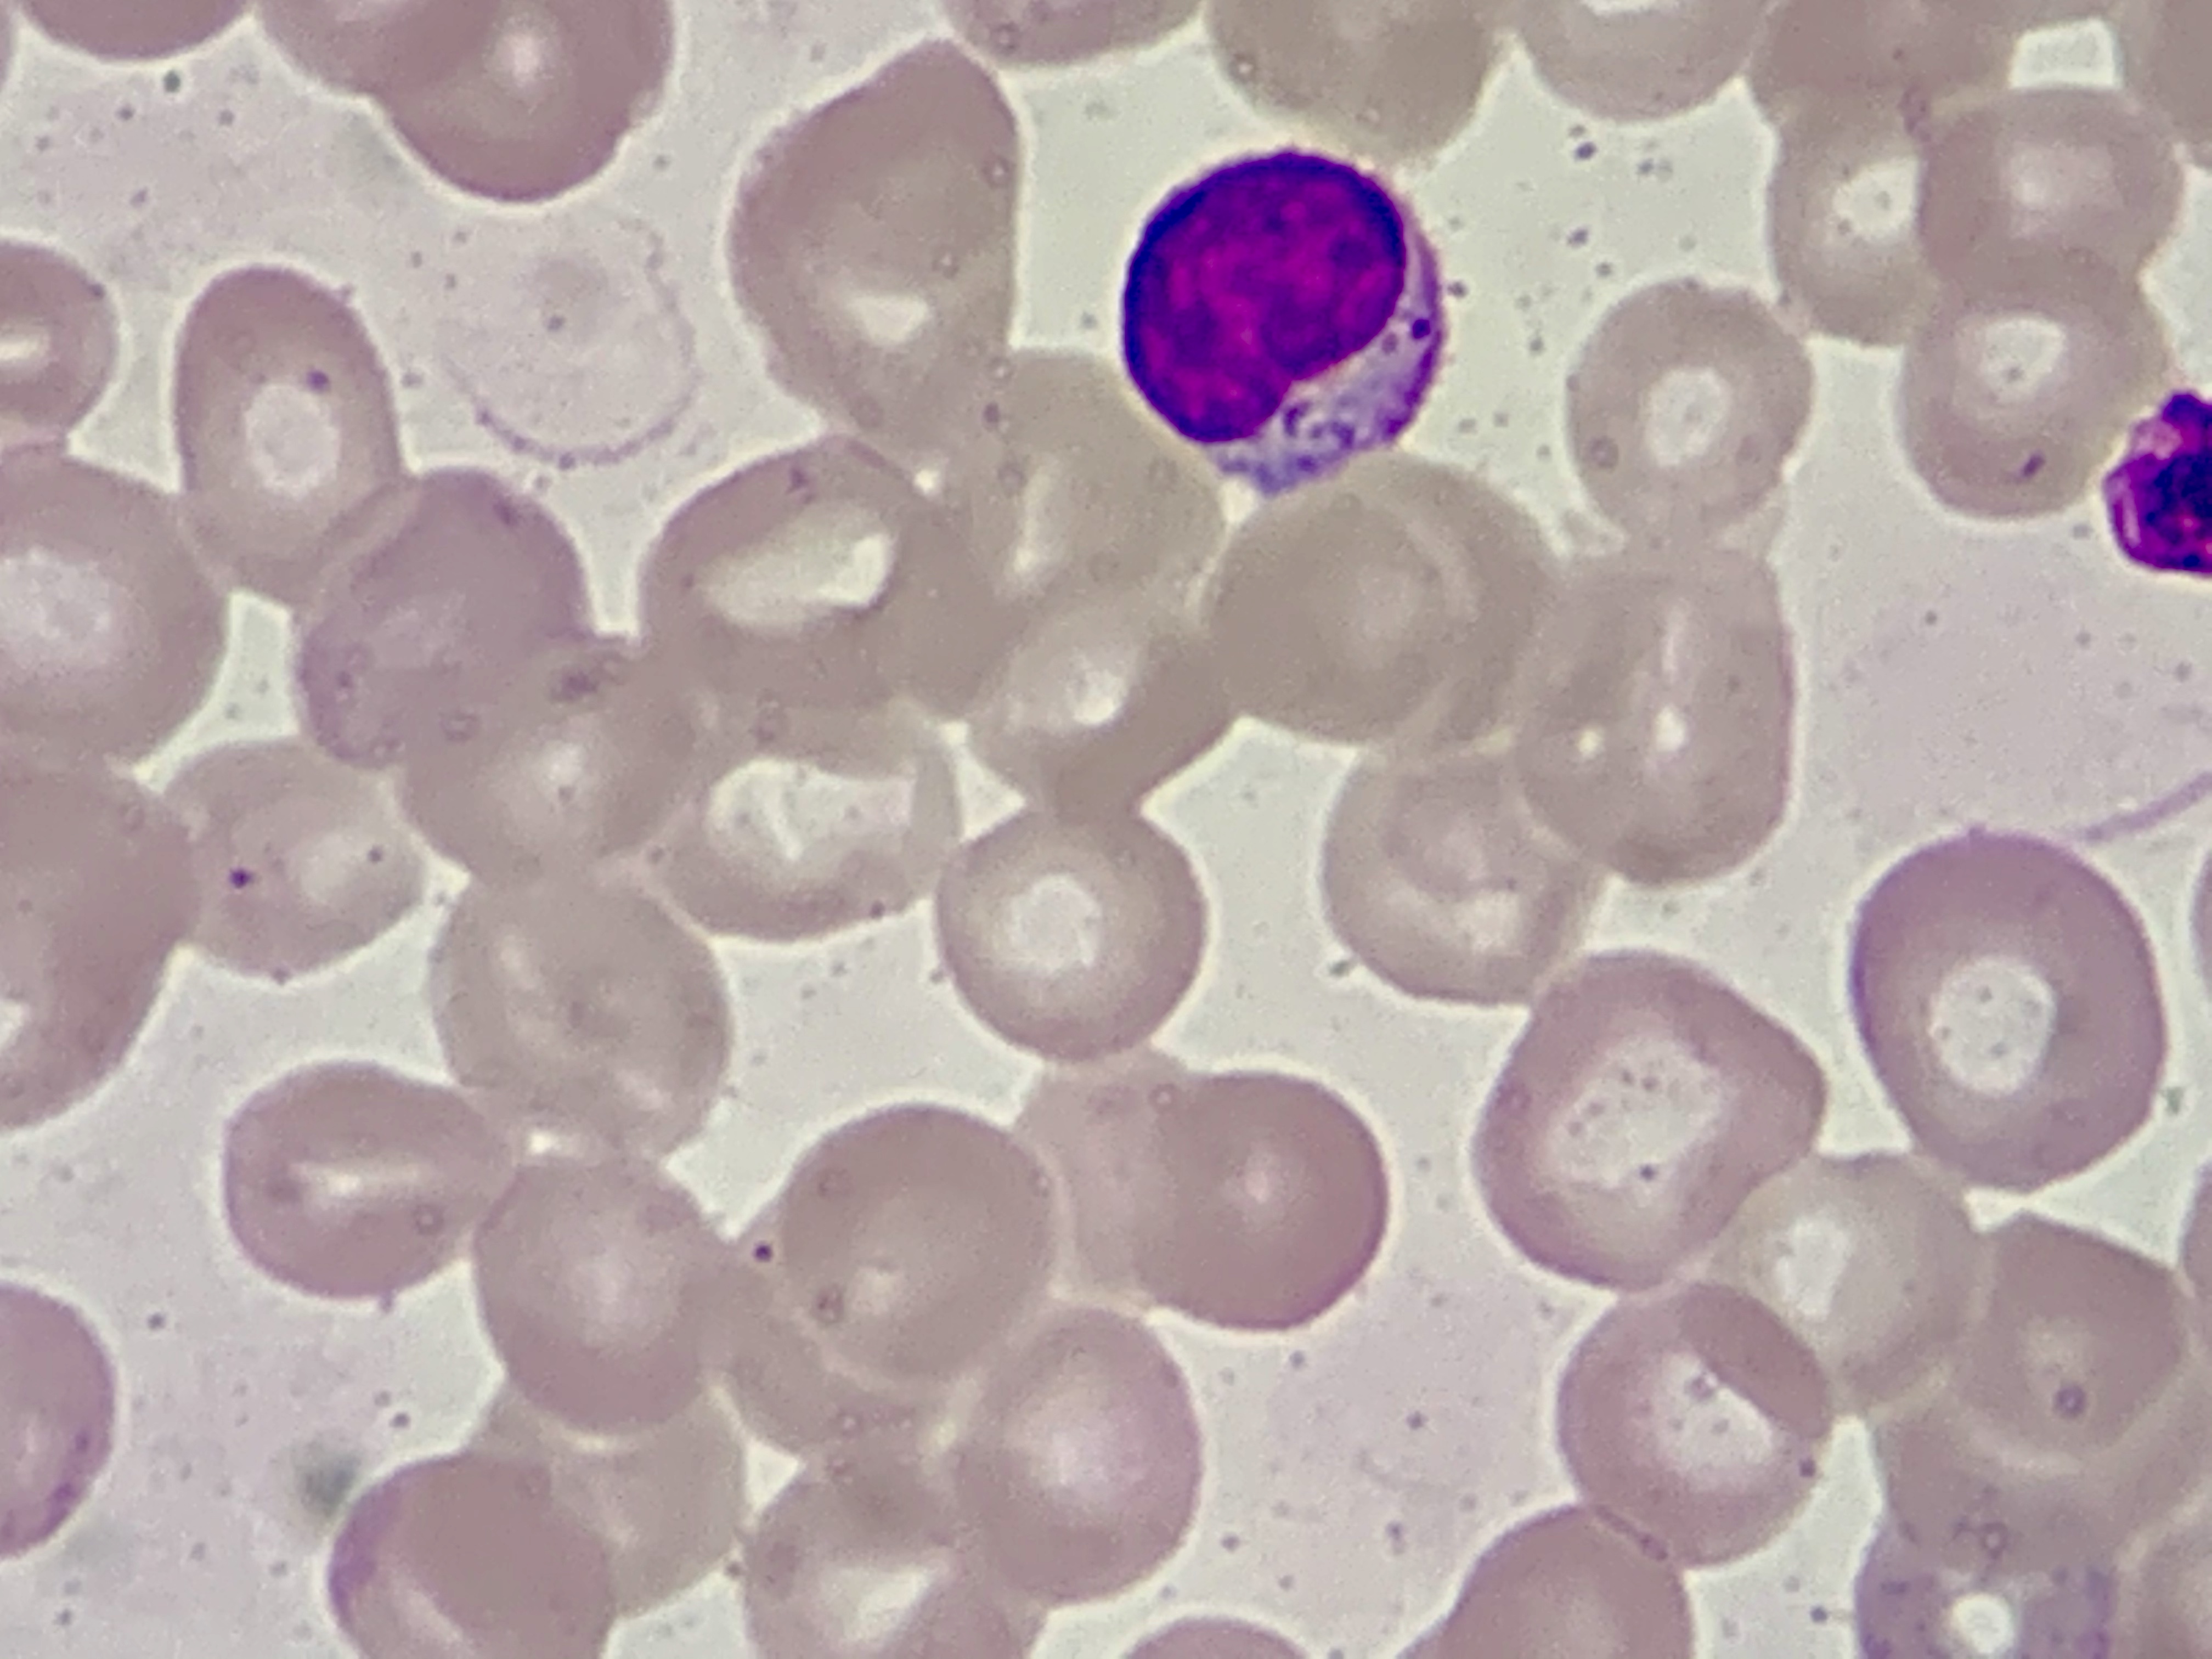
Cell type: LYMPHOCYTES